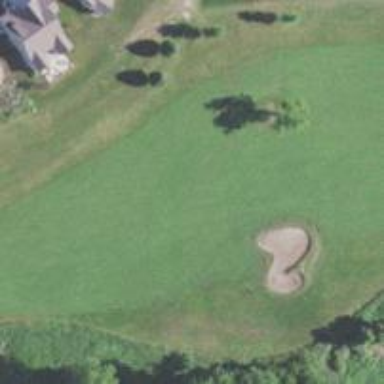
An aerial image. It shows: Golf hole.